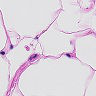
Metastatic tissue present: no